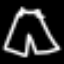
Label: pants